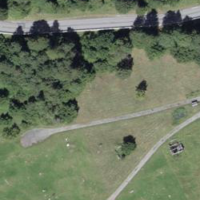
EUNIS habitat code: 32
Species observed at this site:
Fabriciana niobe